Question: To clarify my question, I'm gonna to attach the sketch image below:

I'd like to put a background-image within of a col-md using twitter-bootstrap. The mainly question is how to put it within the col-md-7. The requisite to it, is the image must be visible on all place destinated to col-md-7, and that includes the 100% of height.
I'm beginner with twitter-bootstrap and I'm not sure if col-md class may have it height stretched to bottom of page. If no, what is the solution to solve this question using bootstrap?
Below my code:
index.html.erb
'''
<div class="container-fluid">
<div class="row-fluid">
<div class="col-md-7">
<div class="container-fluid css_image_home"></div>
</div>
<div class="col-md-5">
...
</div>
</div>
</div>
'''
home.css.scss
'''
div.css_image_home{
position:absolute;
background:url('images/wordcloud.jpg') no-repeat top left fixed;
}
'''
I hope all the information required to solve this question was provided. If something is missing, please tell me and I'll provide faster as I can.
Best regards.
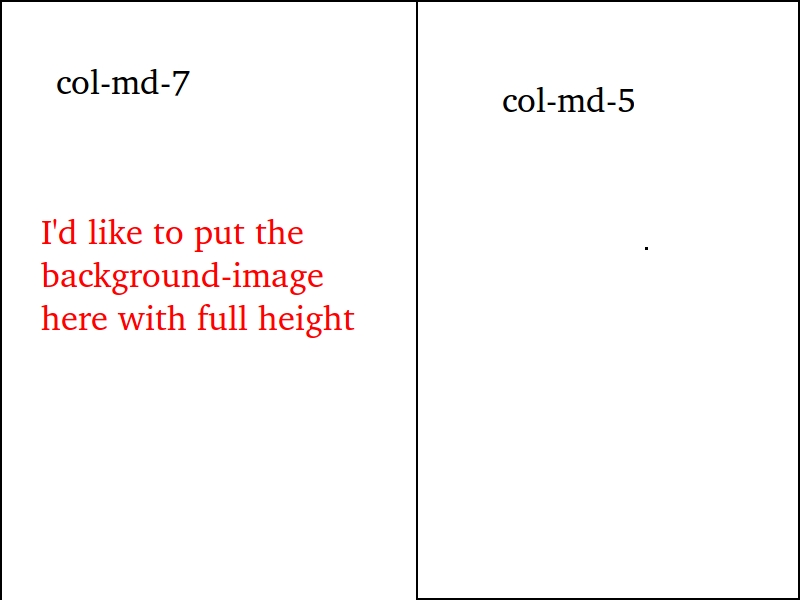
Answer: <URL>
Any containers of the DIV with the background image also need to be 100% height (body,html,.container-fluid,etc..)
'''
html,body {
height:100%;
}
.container-fluid,.col-md-7,.row {
height:100%;
}
'''
Also, there is no 'row-fluid' in Bootstrap 3.